Aerial crown-view tile of a tropical tree (Barro Colorado Island, Panama), acquired 20240611:
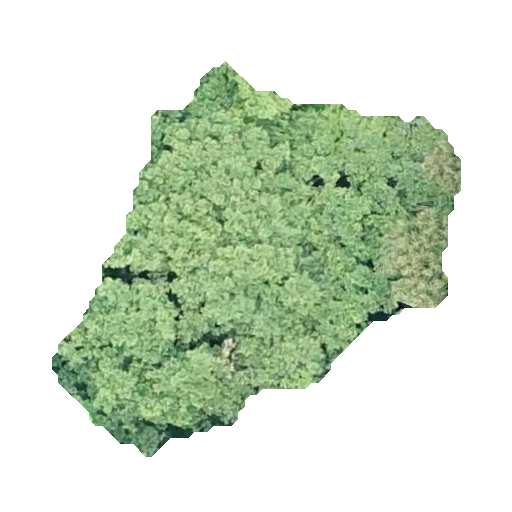
Species: Apeiba membranacea
GBIF accepted scientific name: Apeiba membranacea
Crown area: 149.332 m²